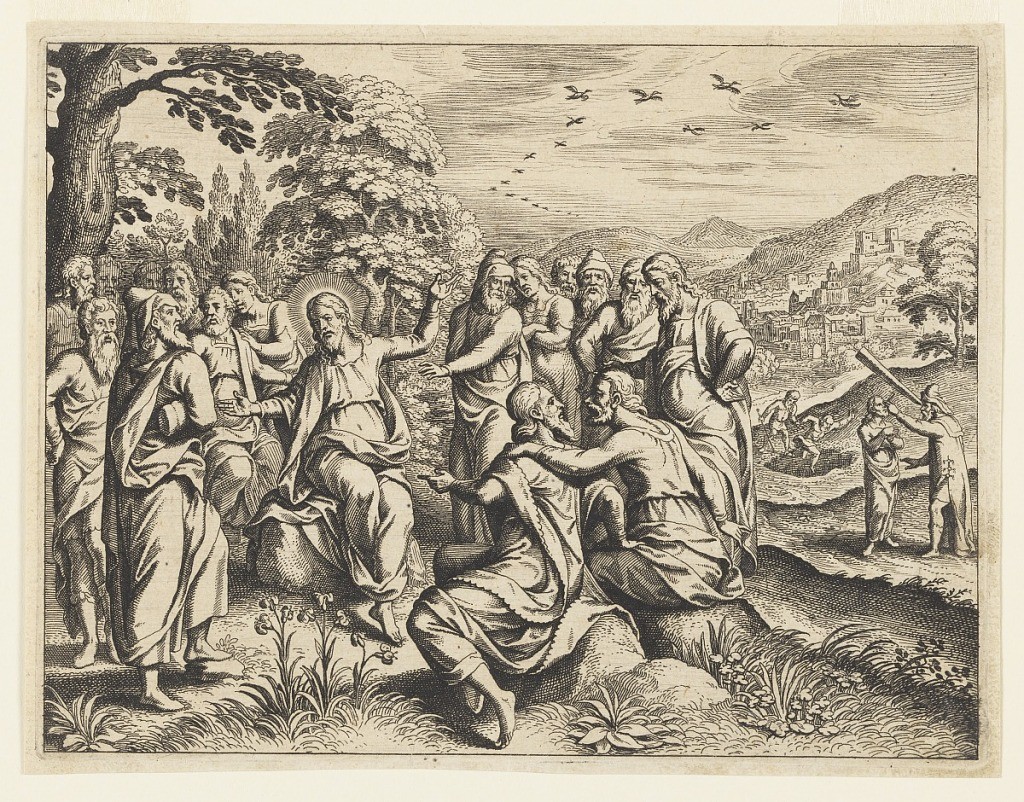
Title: Sermon on the Mount
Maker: Michel Lasne, French, ca. 1590 - 1667
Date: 17th century
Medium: Engraving on paper
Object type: Print
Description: Scene depicting the figure of Jesus Christ sharing his moral teachings with others. Christ sits in the foreground at left upon a rock, a radiating halo surrounding his head, his arms raised in open gestures to those around him, and his gaze aimed at the figure to the left. He is surrounded by a crowd of men who listen to his teachings and discuss amongst themselves. Behind the group is a forest of leafy trees. To the right, indications of a valley with additional figures in conversation. A city on a hill in the background, with mountains in the distance. A flock of birds flies through the cloudy sky at upper right. Composition contained within rectangular framing line.